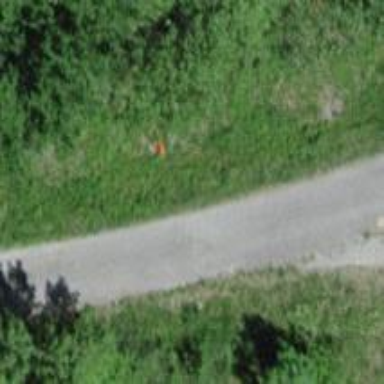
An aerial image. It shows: Pole supporting pipeline marker with roof cover.